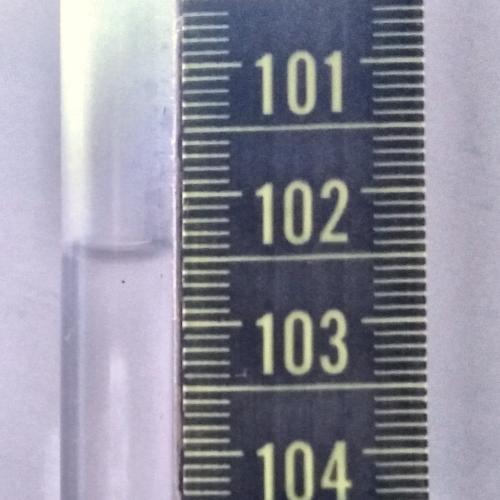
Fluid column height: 102.5 cm